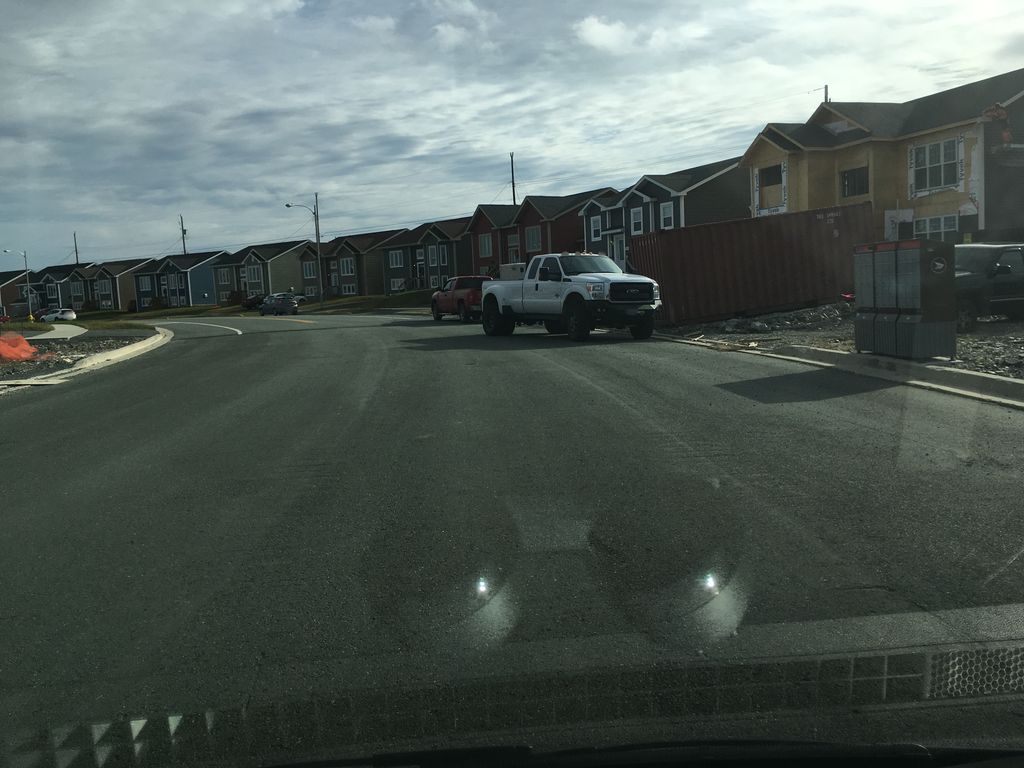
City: st_johns